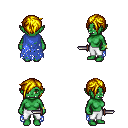
a pixel art fantasy rpg character, female body template, orc, green skin, blue tattered cape, white pants, blonde pixie cut hairstyle, bracelets, dagger, four views (front, back, left, right), 2x2 character sprite sheet, small pixel art, hard edges, no anti-aliasing